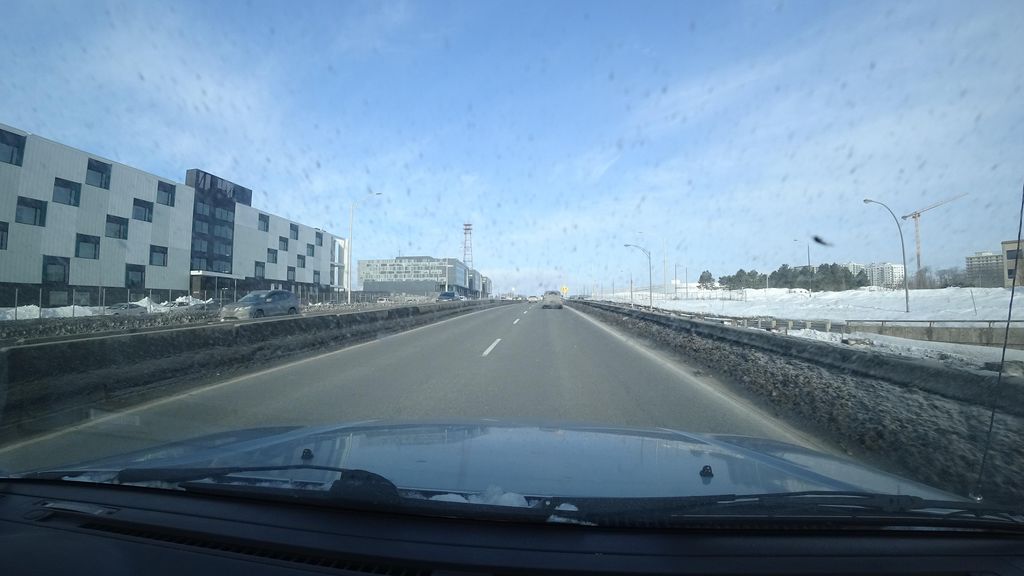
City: quebec_city